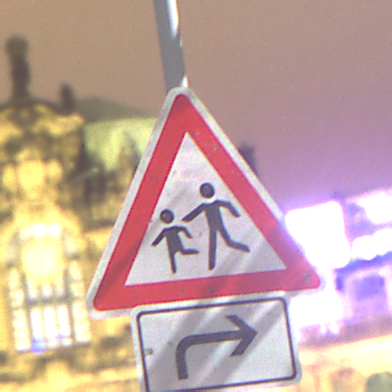
Verkehrszeichen: KinderRechts
Zusatzzeichen unten: RichtungsangabeDurchPfeile5
Umgebung: Outdoor, Urban
Tageszeit: Night
Wetter: Overcast
Licht: Artificial
Jahreszeit: NotSpecified
Kontrast: HighContrast